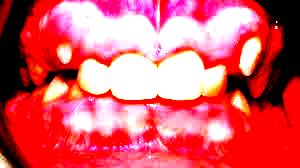
Condition: hypodontia